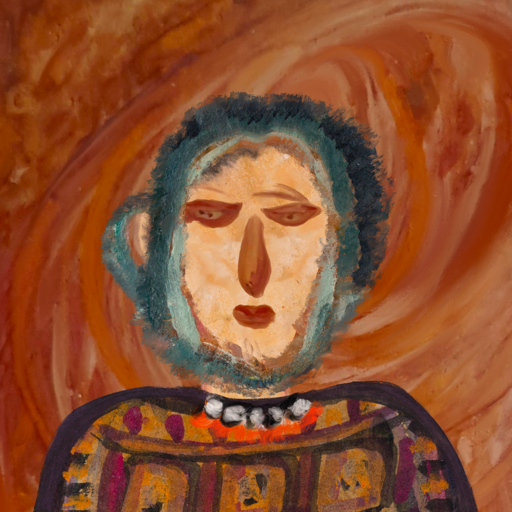
Background: Pious_Lady, Head And Neck Front: Childish, Face Front: Pious_Lady, Bust: Doll, Hair Front: Boggyland, Head Accessory: Blank, Second Necklace: Blank, Necklace: An_Impression, Baby: Blank